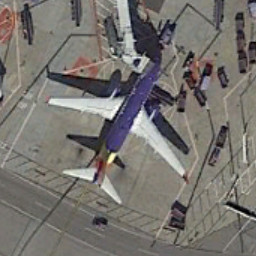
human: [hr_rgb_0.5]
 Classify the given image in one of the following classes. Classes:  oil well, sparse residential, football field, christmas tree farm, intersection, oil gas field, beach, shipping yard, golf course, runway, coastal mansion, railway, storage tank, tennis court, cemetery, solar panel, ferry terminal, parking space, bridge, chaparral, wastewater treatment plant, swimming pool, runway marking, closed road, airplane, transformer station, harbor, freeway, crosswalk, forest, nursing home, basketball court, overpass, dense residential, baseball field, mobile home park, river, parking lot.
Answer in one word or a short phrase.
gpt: airplane